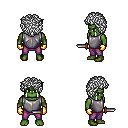
a pixel art fantasy rpg character, male body template, orc, green skin, steel chest armor, magenta pants, white curly afro hairstyle, gold gloves, dagger, four views (front, back, left, right), 2x2 character sprite sheet, small pixel art, hard edges, no anti-aliasing